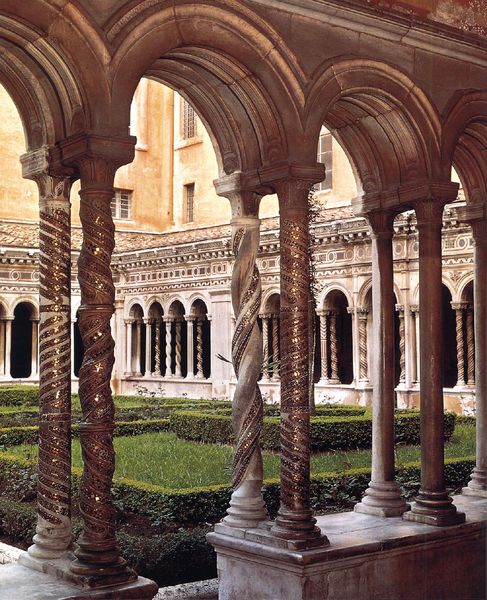
Titel: Reliefs im Kreuzgang, S. Paolo fuori le mura
Standort: Rom, S. Paolo Fuori le Mura (EU - I - Latium)
Schlagwörter: säulen, dach, gebäude, architektur, kirche, gold, garten, spanien, italien, rundbogen, verzierung, kloster, gewunden, rom, villa, romanik, fesnter, kreuzgang